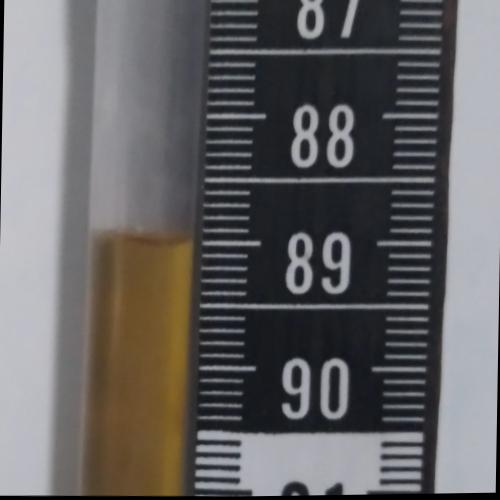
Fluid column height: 89.0 cm